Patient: sex M, age 42
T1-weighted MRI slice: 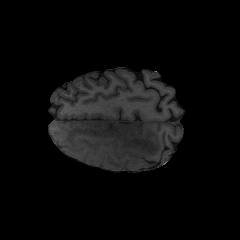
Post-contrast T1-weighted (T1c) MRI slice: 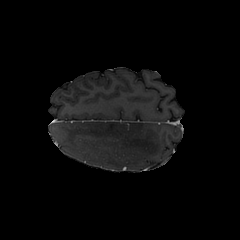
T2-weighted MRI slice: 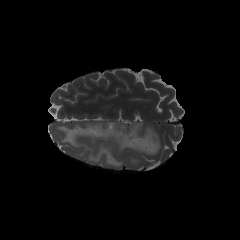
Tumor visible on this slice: yes
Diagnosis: Astrocytoma, IDH-mutant
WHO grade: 3